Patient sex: F
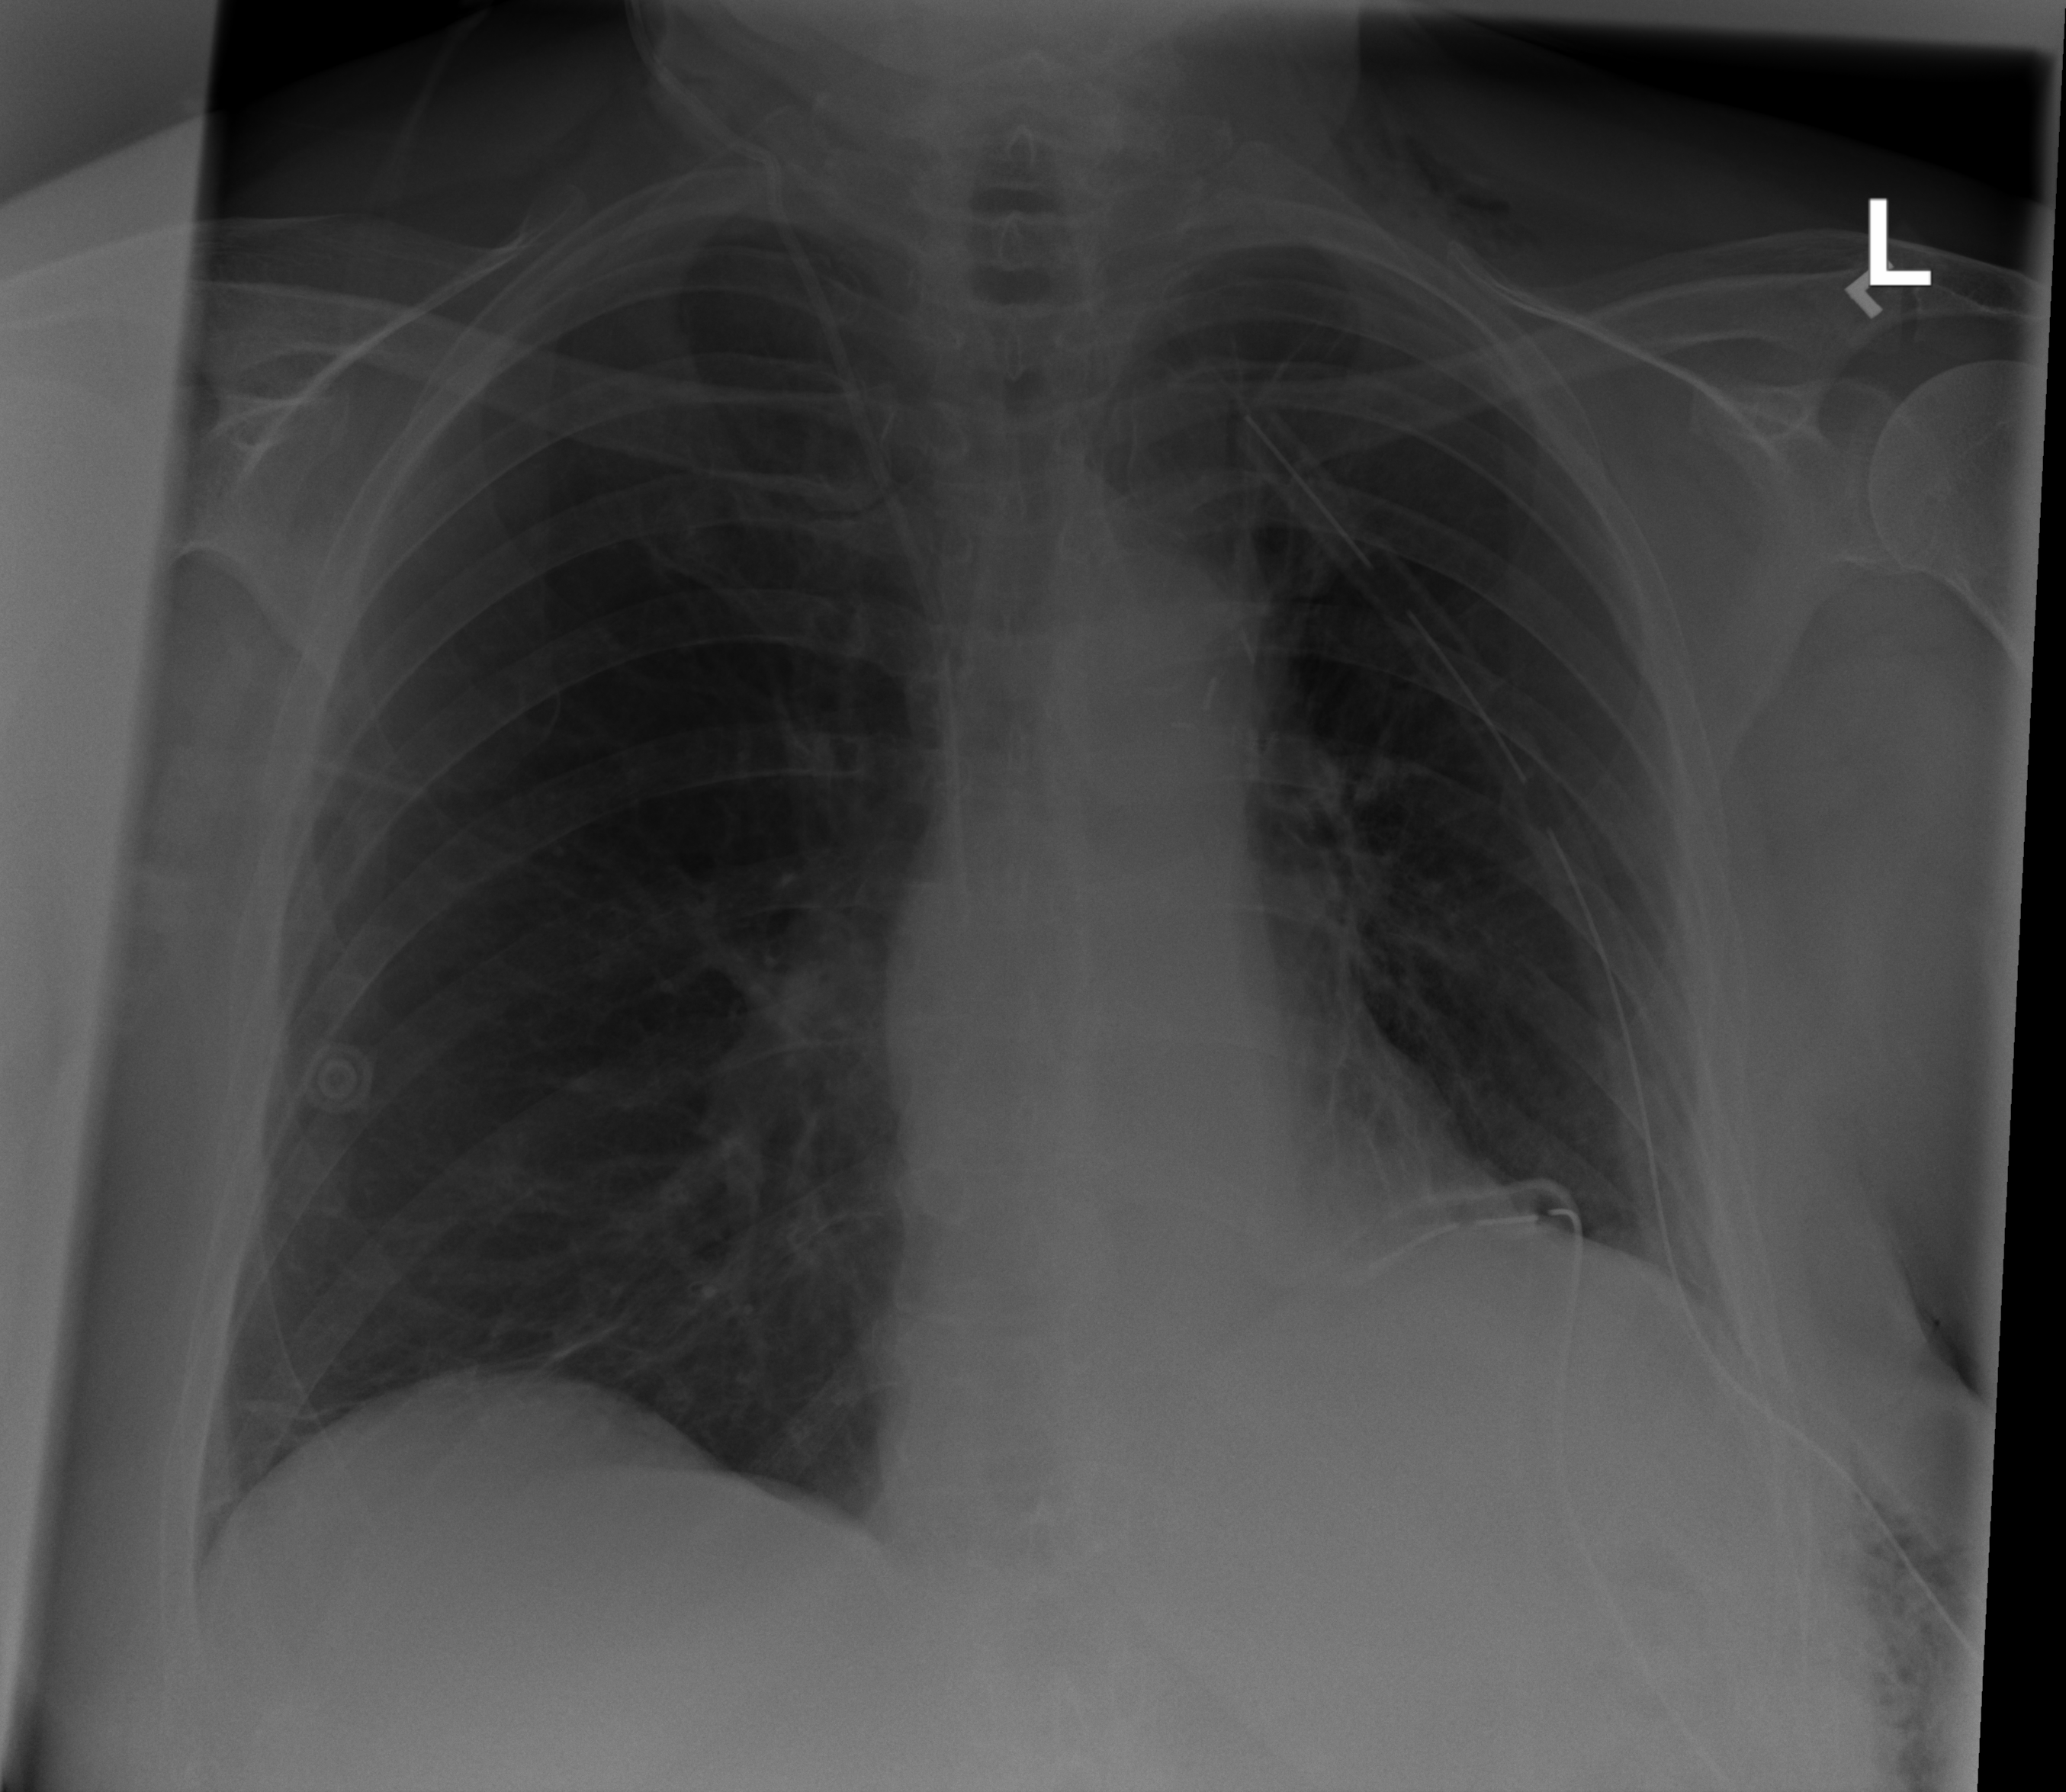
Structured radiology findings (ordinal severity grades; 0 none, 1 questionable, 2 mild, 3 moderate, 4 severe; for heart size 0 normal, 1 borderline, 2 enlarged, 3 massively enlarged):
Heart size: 0
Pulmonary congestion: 0
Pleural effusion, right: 0
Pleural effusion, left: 1
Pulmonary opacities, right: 0
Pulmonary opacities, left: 0
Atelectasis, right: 1
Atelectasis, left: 2